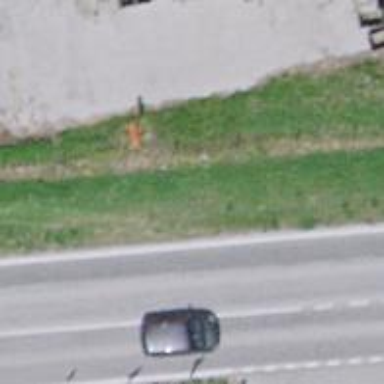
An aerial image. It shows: Pole with roof-covered pipeline marker.